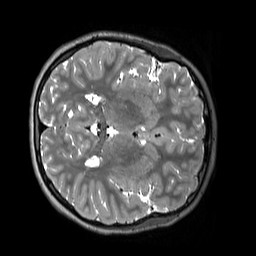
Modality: T2w
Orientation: axial
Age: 11
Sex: female
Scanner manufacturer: siemens
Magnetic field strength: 3 T
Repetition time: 3.2 s
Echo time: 0.408 s